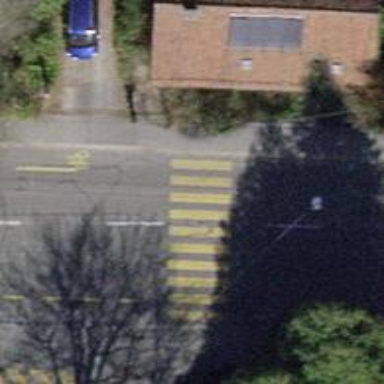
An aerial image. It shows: Uncontrolled crossing on the road.